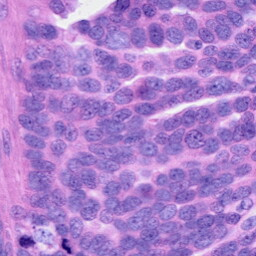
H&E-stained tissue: Ovarian